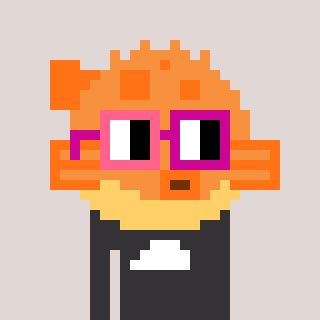
a pixel art character with square pink and red glasses, a pufferfish-shaped head and a grayscale-colored body on a warm background